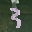
Label: 3